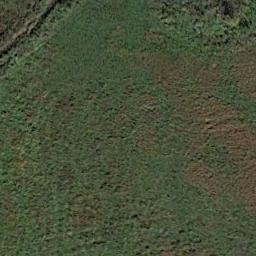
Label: meadow